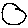
Label: circle